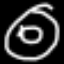
Label: donut